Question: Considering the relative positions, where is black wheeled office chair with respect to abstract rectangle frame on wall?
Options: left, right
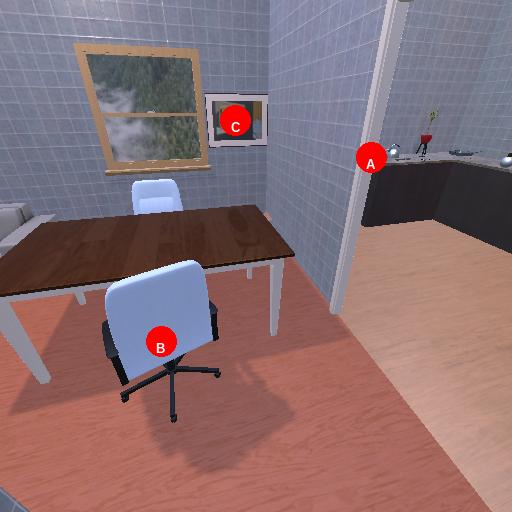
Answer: left